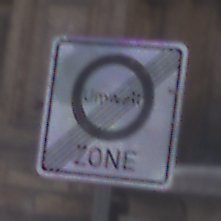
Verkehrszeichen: EndeUmweltzone
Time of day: SunriseSunset
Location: Outdoor (Urban)
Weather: PartlyCloudy
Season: NotSpecified
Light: Natural